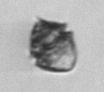
Label: Kryptoperidinium_triquetrum